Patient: sex M, age 37
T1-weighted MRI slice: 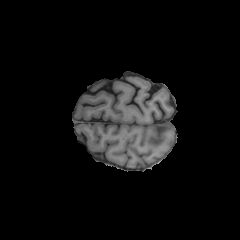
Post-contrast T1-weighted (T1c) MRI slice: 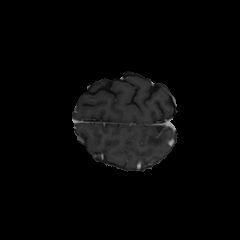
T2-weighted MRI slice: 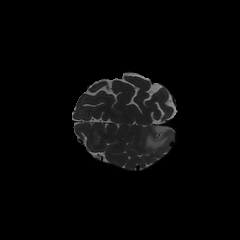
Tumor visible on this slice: yes
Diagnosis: Astrocytoma, IDH-mutant
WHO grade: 2